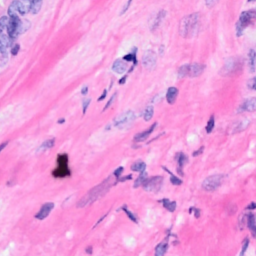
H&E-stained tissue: Breast